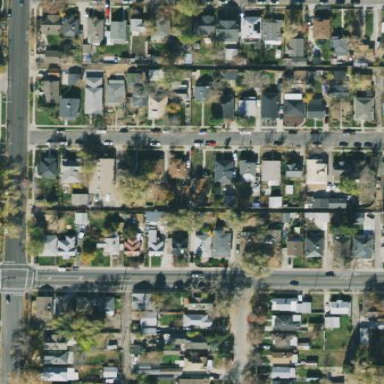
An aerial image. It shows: Sidewalk.